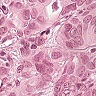
Metastatic tissue present: yes